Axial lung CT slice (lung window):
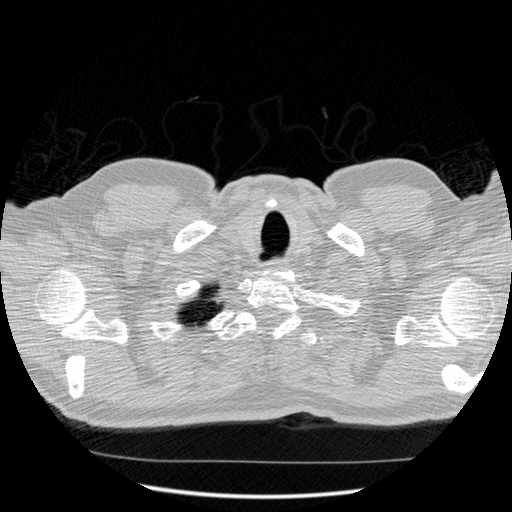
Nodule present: no